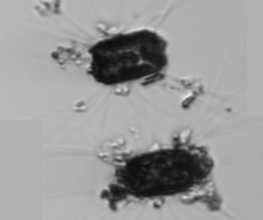
Label: Thalassiosira_TAG_external_detritus